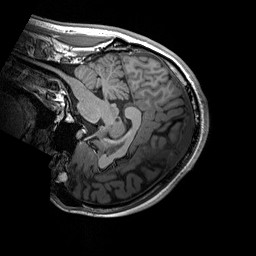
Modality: T1w
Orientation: sagittal
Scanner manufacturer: siemens
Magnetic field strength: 3 T
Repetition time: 2.2 s
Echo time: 0.00244 s